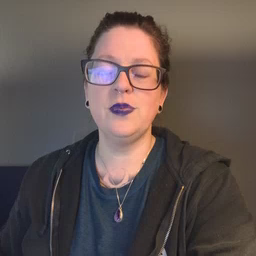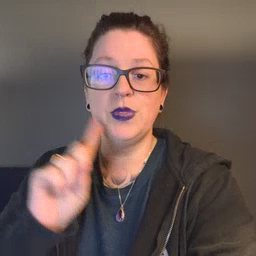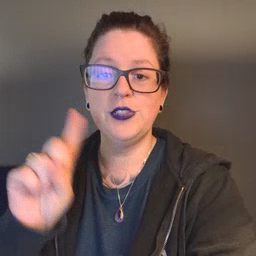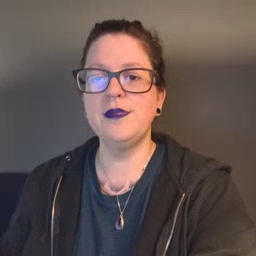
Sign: where